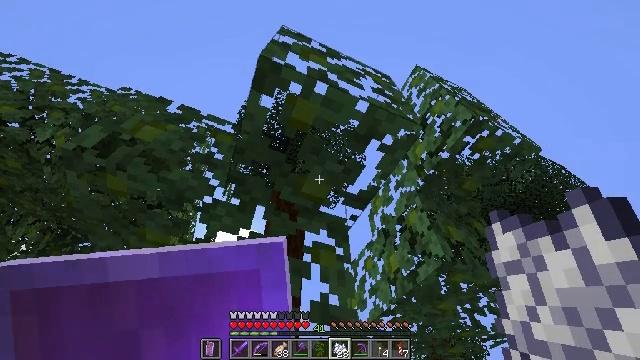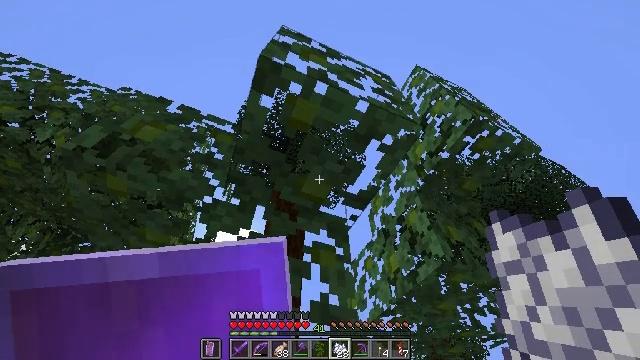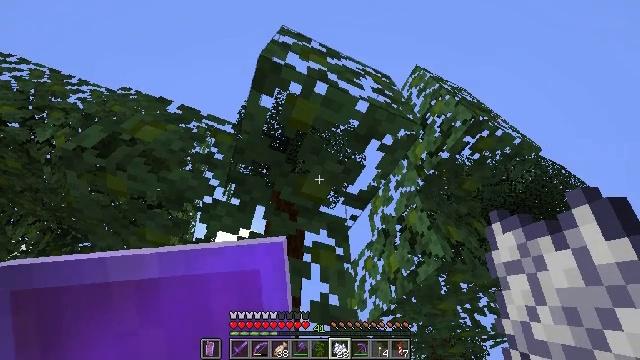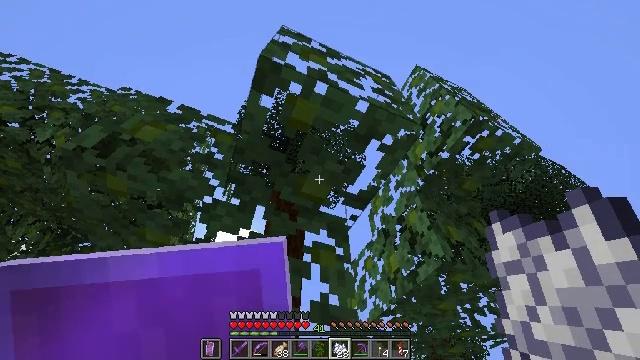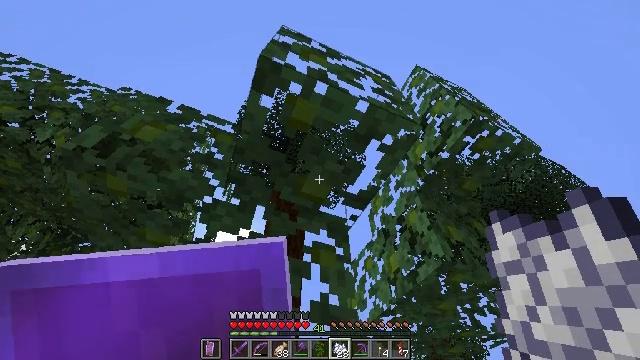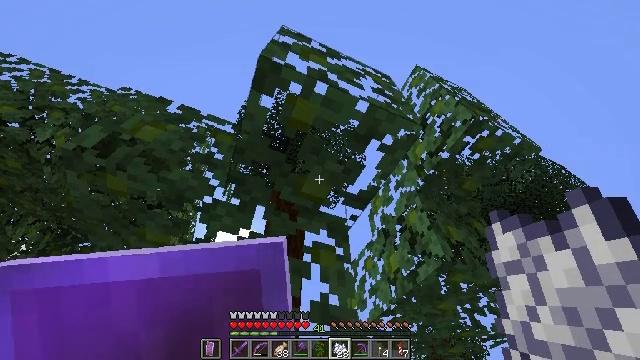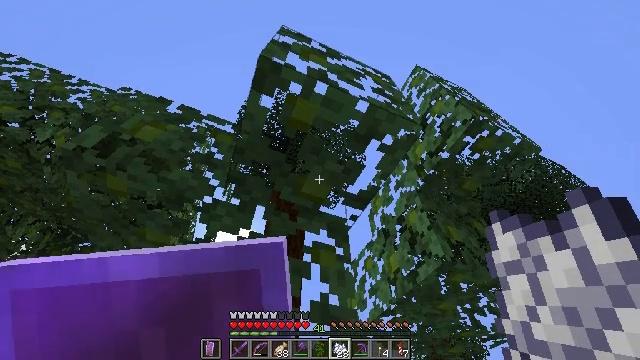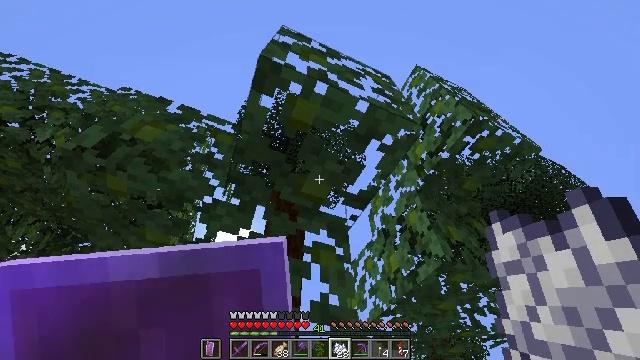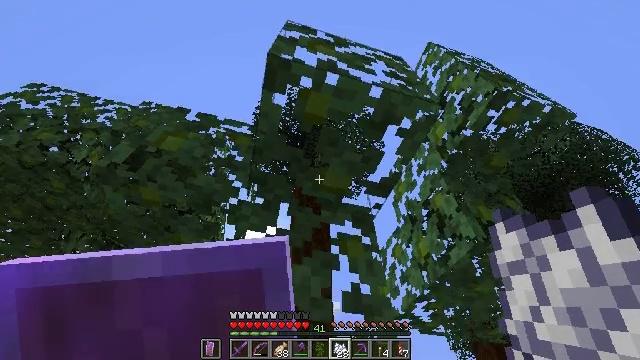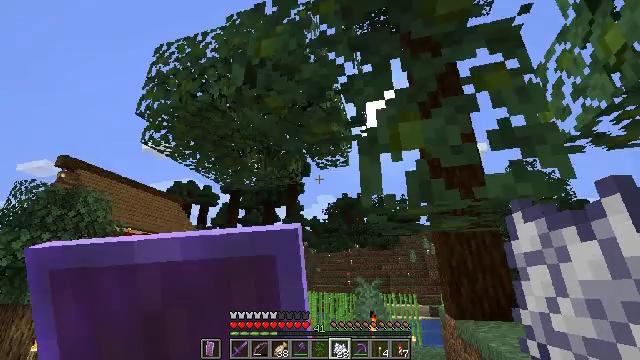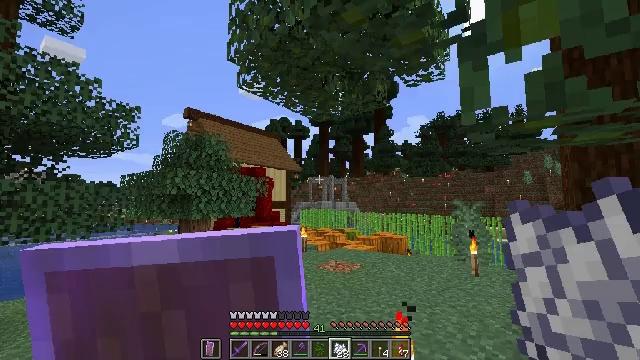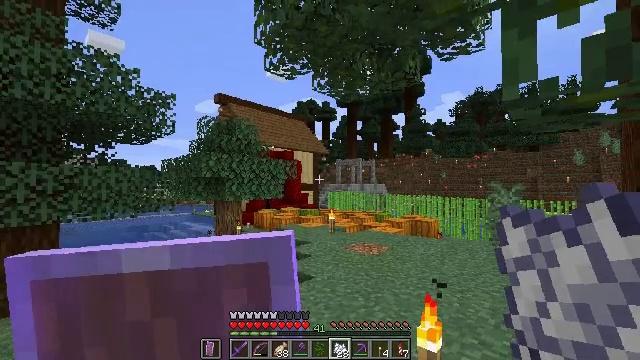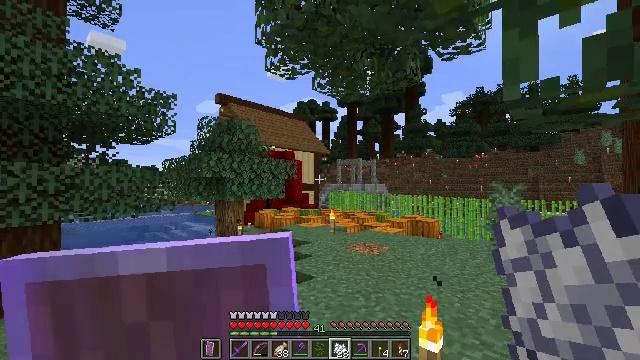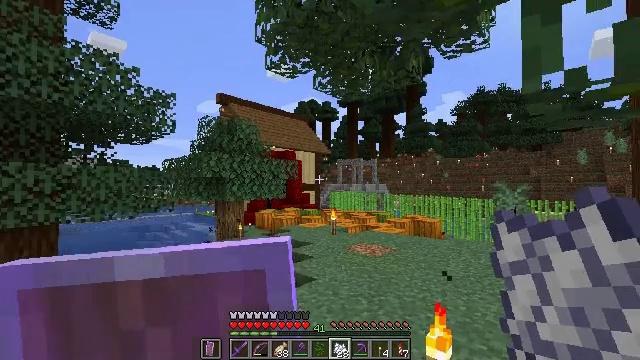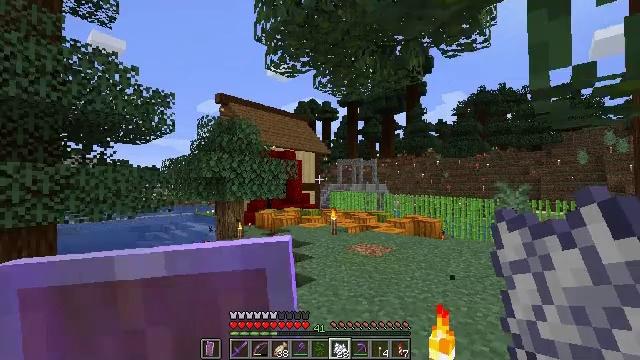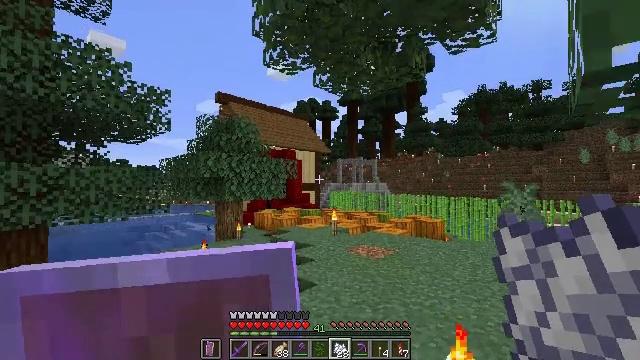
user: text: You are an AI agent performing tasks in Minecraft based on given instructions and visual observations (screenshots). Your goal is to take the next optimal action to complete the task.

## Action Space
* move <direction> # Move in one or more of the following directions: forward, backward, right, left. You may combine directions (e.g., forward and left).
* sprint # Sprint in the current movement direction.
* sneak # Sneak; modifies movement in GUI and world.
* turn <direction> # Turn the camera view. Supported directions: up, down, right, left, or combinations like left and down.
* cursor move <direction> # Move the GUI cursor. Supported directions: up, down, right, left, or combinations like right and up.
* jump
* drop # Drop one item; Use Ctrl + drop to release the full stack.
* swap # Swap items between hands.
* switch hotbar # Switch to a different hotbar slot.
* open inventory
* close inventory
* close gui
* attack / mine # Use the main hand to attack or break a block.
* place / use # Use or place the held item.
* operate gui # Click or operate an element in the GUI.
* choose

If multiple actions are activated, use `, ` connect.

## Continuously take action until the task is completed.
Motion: motion action
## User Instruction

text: Clear the jungle leaves to make way.
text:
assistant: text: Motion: no_op
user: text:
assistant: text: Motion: no_op
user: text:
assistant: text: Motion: no_op
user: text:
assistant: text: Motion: no_op
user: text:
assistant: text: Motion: no_op
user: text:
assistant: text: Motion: no_op
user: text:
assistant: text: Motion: no_op
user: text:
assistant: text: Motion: turn left and down
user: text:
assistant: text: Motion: turn left and down
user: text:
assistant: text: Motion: turn left and down
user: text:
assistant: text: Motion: turn left and down
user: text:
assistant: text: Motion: no_op
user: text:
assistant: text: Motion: move forward
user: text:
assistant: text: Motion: move forward
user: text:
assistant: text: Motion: move forward
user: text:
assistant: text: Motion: move forward
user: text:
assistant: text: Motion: move forward
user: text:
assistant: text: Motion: move forward
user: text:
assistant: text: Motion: move forward
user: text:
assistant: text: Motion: move forward
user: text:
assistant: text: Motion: move forward
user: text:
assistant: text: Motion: move forward
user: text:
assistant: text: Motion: move forward
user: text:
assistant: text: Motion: move forward
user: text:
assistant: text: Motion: move forward
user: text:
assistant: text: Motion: move forward
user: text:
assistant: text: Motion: no_op
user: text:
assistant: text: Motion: no_op
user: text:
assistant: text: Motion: no_op
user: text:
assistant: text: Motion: no_op